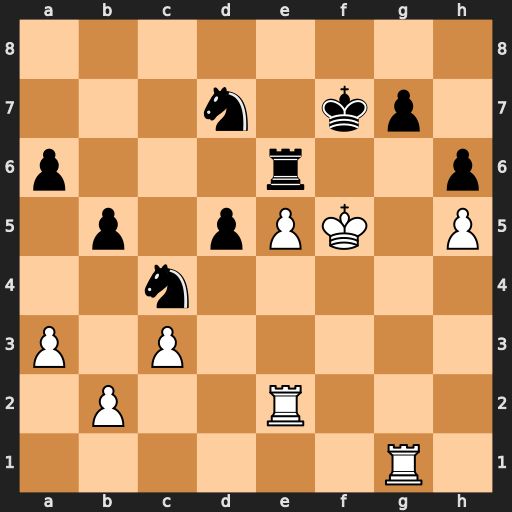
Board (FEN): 8/3n1kp1/p3r2p/1p1pPK1P/2n5/P1P5/1P2R3/6R1
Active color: w
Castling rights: -
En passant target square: -
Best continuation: Rxg7+ Kxg7 Kxe6